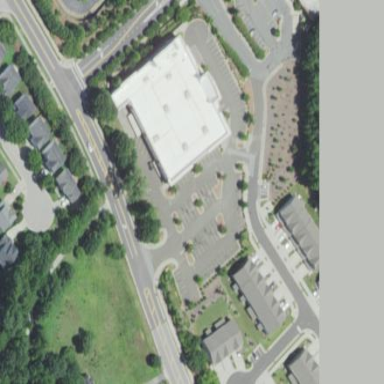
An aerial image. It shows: Building that houses trampoline park.